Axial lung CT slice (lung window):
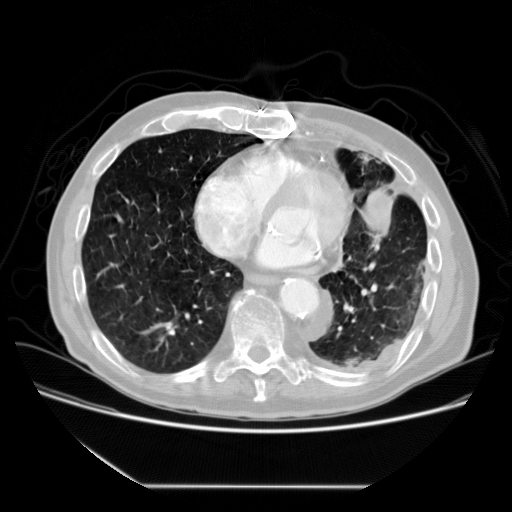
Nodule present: no